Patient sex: F
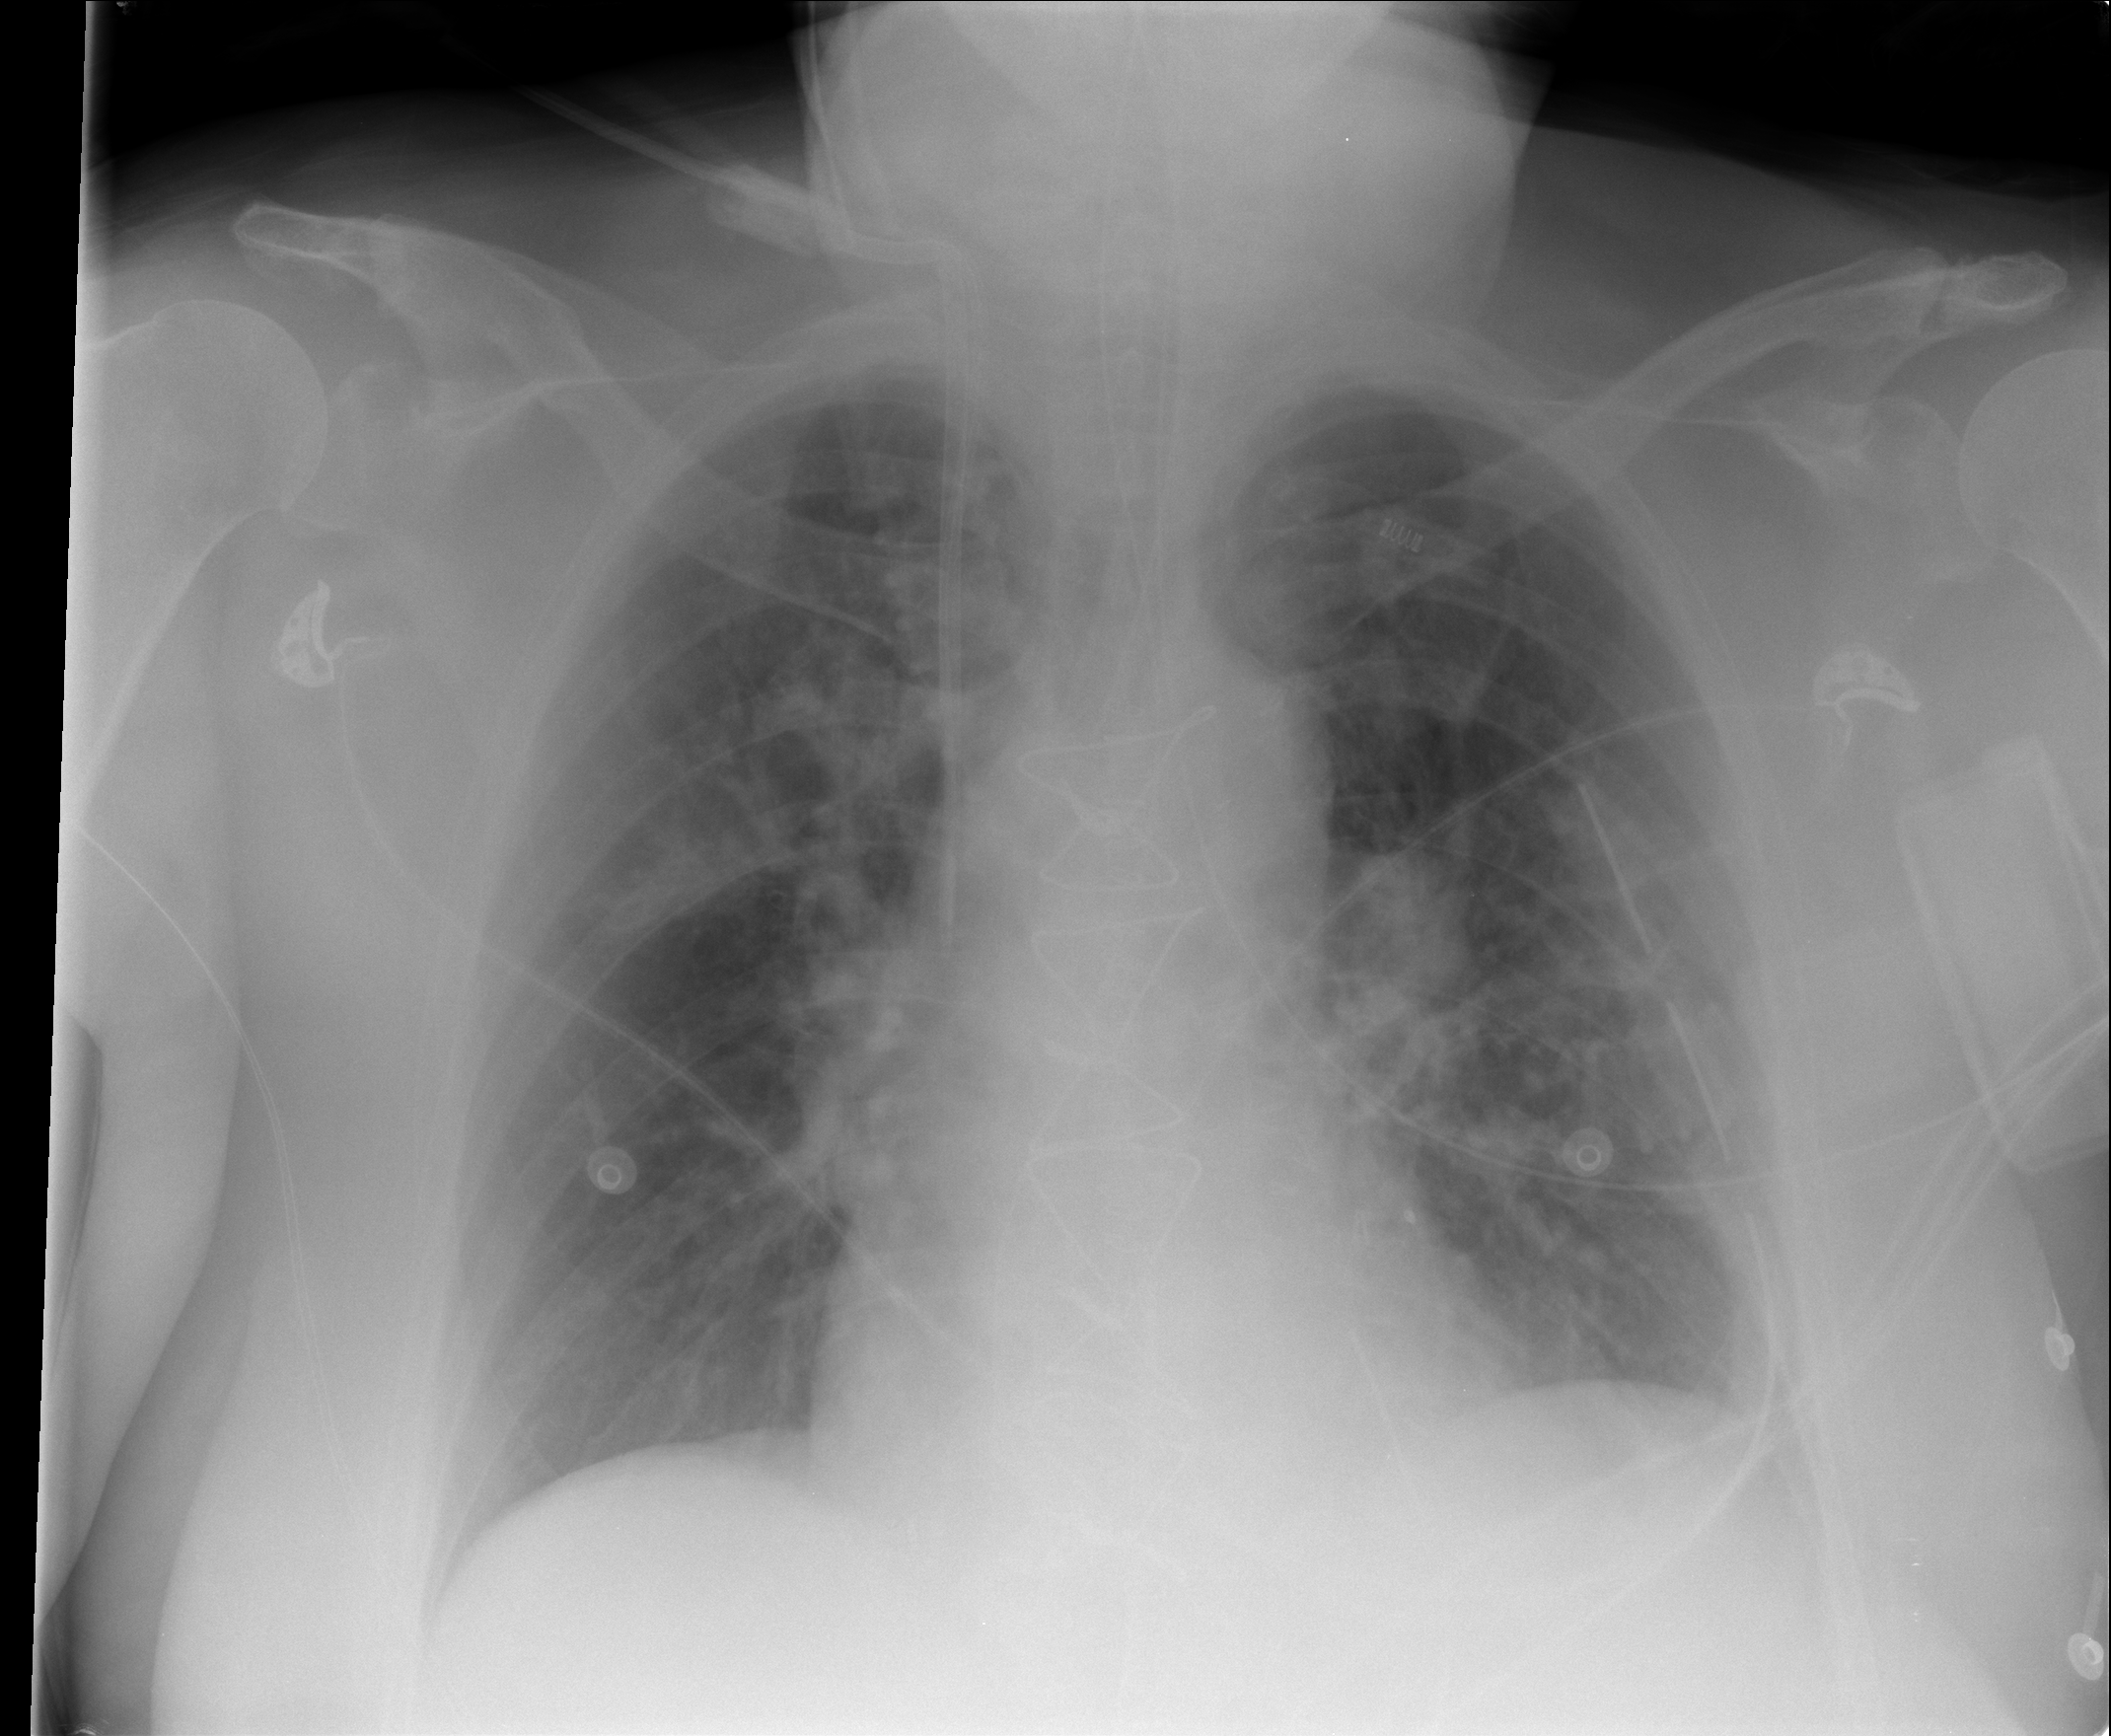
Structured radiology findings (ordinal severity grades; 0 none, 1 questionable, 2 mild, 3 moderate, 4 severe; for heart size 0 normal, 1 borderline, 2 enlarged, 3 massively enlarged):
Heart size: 0
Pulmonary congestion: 0
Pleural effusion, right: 0
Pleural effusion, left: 0
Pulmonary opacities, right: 2
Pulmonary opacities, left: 2
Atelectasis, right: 0
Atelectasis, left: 0